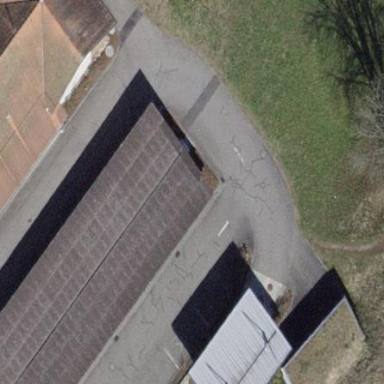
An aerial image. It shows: View of roof of building.